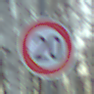
Verkehrszeichen: Geschwindigkeit20
Umgebung: Outdoor, Nature
Tageszeit: SunriseSunset
Wetter: Clear
Licht: Natural
Jahreszeit: Winter
Kontrast: LowContrast